Question: I am a new Android developer. I'm working with a Latin font in my app but I can't get it to work and keep getting a '?' for the character. My code is below, using an sqlite database.I have to fetch text from an Sqlite database and every special Latin character (i.e. a, o, u, e...) was displayed with black squares with a "?" inside.
How can i display this correctly?
'''
private void displayTestQuestion() {
resetEverything();
stats.setText(Integer.toString(totalRightQuestions)+"/"+Integer.toString(totalNumberOfQuestions));
String questionText = questionCursor.getString(0);
question.setText(Html.fromHtml(questionText));
adjectiveNumber = questionCursor.getString(1);
adjectiveCase = questionCursor.getString(3);
adjectiveGender = questionCursor.getString(2);
}
'''
My emulator screen:

I've also tried this code:
'''
private void displayTestQuestion() {
resetEverything();
stats.setText(Integer.toString(totalRightQuestions)+"/"+Integer.toString(totalNumberOfQuestions));
String questionText = questionCursor.getString(0);
Typeface font = Typeface.createFromAsset(questionCursor.getString(0), "fonts/LATINWD.TTF");
//question.setText(Html.fromHtml(questionText));
question.setText((CharSequence) font);
adjectiveNumber = questionCursor.getString(1);
adjectiveCase = questionCursor.getString(3);
adjectiveGender = questionCursor.getString(2);
}
'''
But this is giving me the following error:
> The method createFromAsset(AssetManager, String) in the type Typeface is not applicable for the arguments (String, String).
And i used Sqlitehelper class my code is below:
'''
public class VocabTesterDatabaseHelper extends SQLiteOpenHelper {
private static String DB_PATH = "data/data/com.VoacabTester/databases/";
private static String DB_NAME = "vocabdb.db";
private SQLiteDatabase vocabDatabase;
private final Context vocabContext;
public VocabTesterDatabaseHelper(Context context) {
super(context, DB_NAME, null, 3);
this.vocabContext = context;
}
public void createDataBase() throws IOException {
boolean dbExist = checkDataBase();
if (dbExist) {
} else {
this.getReadableDatabase();
copyDataBase();
}
}
private boolean checkDataBase() {
File dbFile = new File(DB_PATH + DB_NAME);
return dbFile.exists();
}
private void copyDataBase() throws IOException {
try {
InputStream myInput = vocabContext.getAssets().open(DB_NAME);
String outFileName = DB_PATH + DB_NAME;
// Open the empty db as the output stream
OutputStream myOutput = new FileOutputStream(outFileName);
byte[] buffer = new byte[1024];
int length;
while ((length = myInput.read(buffer)) > 0) {
myOutput.write(buffer, 0, length);
}
myOutput.flush();
myOutput.close();
myInput.close();
} catch (IOException e) {
Log.v("data", e.toString().concat("sql"));
}
}
public void openDataBase() throws SQLException {
// Open the database
String myPath = DB_PATH + DB_NAME;
vocabDatabase = SQLiteDatabase.openDatabase(myPath, null,
SQLiteDatabase.OPEN_READONLY);
}
public Cursor getFoundationTierQuestions() {
Cursor cur;
cur = vocabDatabase
.rawQuery(
"SELECT * FROM FoundationTierVocabularyQuestions ORDER BY Random()",
null);
cur.moveToFirst();
vocabDatabase.close();
return cur;
};
public Cursor getHigherTierQuestions() {
Cursor cur;
cur = vocabDatabase.rawQuery(
"SELECT * FROM HigherTierQuestions ORDER BY Random()", null);
cur.moveToFirst();
vocabDatabase.close();
return cur;
}
public Cursor getEasyFirstConjugationVerbs() {
Cursor cur;
cur = vocabDatabase.rawQuery(
"SELECT * FROM VerbQuestions1stConjugation ORDER BY Random()",
null);
cur.moveToFirst();
vocabDatabase.close();
return cur;
}
public Cursor getEasySecondConjugationVerbs() {
Cursor cur;
cur = vocabDatabase.rawQuery(
"SELECT * FROM VerbQuestions2ndConjugation ORDER BY Random()",
null);
cur.moveToFirst();
vocabDatabase.close();
return cur;
}
public Cursor getEasyThirdConjugationVerbs() {
Cursor cur;
cur = vocabDatabase.rawQuery(
"SELECT * FROM VerbQuestions3rdConjugation ORDER BY Random()",
null);
cur.moveToFirst();
vocabDatabase.close();
return cur;
}
public Cursor getEasyFourthConjugationVerbs() {
Cursor cur;
cur = vocabDatabase.rawQuery(
"SELECT * FROM VerbQuestions4thConjugation ORDER BY Random()",
null);
cur.moveToFirst();
vocabDatabase.close();
return cur;
}
public Cursor getEasyMixConjugationVerbs() {
Cursor cur;
cur = vocabDatabase.rawQuery(
"SELECT * FROM VerbQuestionsallConjugation ORDER BY Random()",
null);
cur.moveToFirst();
vocabDatabase.close();
return cur;
}
public Cursor getEasyIrregularConjugationVerbs() {
Cursor cur;
cur = vocabDatabase
.rawQuery(
"SELECT * FROM IrregularVerbsQuestions ORDER BY Random()",
null);
cur.moveToFirst();
vocabDatabase.close();
return cur;
}
public Cursor getFirstDeclensionNounsQuestions() {
Cursor cur;
cur = vocabDatabase
.rawQuery(
"SELECT * FROM FirstDeclensionNounsQuestions ORDER BY Random()",
null);
cur.moveToFirst();
vocabDatabase.close();
return cur;
}
public Cursor getSecondDeclensionNounsQuestions() {
Cursor cur;
cur = vocabDatabase
.rawQuery(
"SELECT * FROM SecondDeclensionNounsQuestions ORDER BY Random()",
null);
cur.moveToFirst();
vocabDatabase.close();
return cur;
}
public Cursor getThirdDeclensionNounsQuestions() {
Cursor cur;
cur = vocabDatabase
.rawQuery(
"SELECT * FROM ThirdDeclensionNounsQuestions ORDER BY Random()",
null);
cur.moveToFirst();
vocabDatabase.close();
return cur;
}
public Cursor getFourthDeclensionNounsQuestions() {
Cursor cur;
cur = vocabDatabase
.rawQuery(
"SELECT * FROM FourthDeclensionNounsQuestions ORDER BY Random()",
null);
cur.moveToFirst();
vocabDatabase.close();
return cur;
}
public Cursor getFifthDeclensionNounsQuestions() {
Cursor cur;
cur = vocabDatabase
.rawQuery(
"SELECT * FROM FifthDeclensionNounsQuestions ORDER BY Random()",
null);
cur.moveToFirst();
vocabDatabase.close();
return cur;
}
public Cursor getNounsAllDeclensionNounsQuestions() {
Cursor cur;
cur = vocabDatabase
.rawQuery(
"SELECT * FROM NounsDeclensionNounsQuestions ORDER BY Random()",
null);
cur.moveToFirst();
vocabDatabase.close();
return cur;
}
public Cursor getis_ea_idQuestions() {
Cursor cur;
cur = vocabDatabase.rawQuery(
"SELECT * FROM IsEaIdQuestions ORDER BY Random()", null);
cur.moveToFirst();
vocabDatabase.close();
return cur;
}
public Cursor gethic_haec_hocQuestions() {
Cursor cur;
cur = vocabDatabase.rawQuery(
"SELECT * FROM HicHaecHocQuestions ORDER BY Random()", null);
cur.moveToFirst();
vocabDatabase.close();
return cur;
}
public Cursor getille_illa_illudQuestions() {
Cursor cur;
cur = vocabDatabase.rawQuery(
"SELECT * FROM IlleIllaIlludQuestions ORDER BY Random()", null);
cur.moveToFirst();
vocabDatabase.close();
return cur;
}
public Cursor getqui_quae_quodQuestions() {
Cursor cur;
cur = vocabDatabase.rawQuery(
"SELECT * FROM QuiQuaeQuodQuestions ORDER BY Random()", null);
cur.moveToFirst();
vocabDatabase.close();
return cur;
}
public Cursor getIdem_eadem_idemQuestions() {
Cursor cur;
cur = vocabDatabase.rawQuery(
"SELECT * FROM IdemEademIdemQuestions ORDER BY Random()", null);
cur.moveToFirst();
vocabDatabase.close();
return cur;
}
public Cursor getipse_ipsa_ipsumQuestions() {
Cursor cur;
cur = vocabDatabase.rawQuery(
"SELECT * FROM IpseIpsaIpsumQuestions ORDER BY Random()", null);
cur.moveToFirst();
vocabDatabase.close();
return cur;
}
public Cursor getalius_alia_aliudQuestions() {
Cursor cur;
cur = vocabDatabase
.rawQuery(
"SELECT * FROM AliusAliaAliudQuestions ORDER BY Random()",
null);
cur.moveToFirst();
vocabDatabase.close();
return cur;
}
public Cursor getAdjectiveQuestions() {
Cursor cur;
cur = vocabDatabase.rawQuery(
"SELECT * FROM AdjectivesQuestions ORDER BY Random()", null);
cur.moveToFirst();
vocabDatabase.close();
return cur;
}
public Cursor getAnswerFirstDeclensionNounsQuestion(String question) {
Cursor cur;
cur = vocabDatabase.rawQuery(
"SELECT * FROM FirstDeclensionNounsQuestions WHERE Question LIKE '"
+ question + "'", null);
cur.moveToFirst();
vocabDatabase.close();
return cur;
}
public Cursor getSAnswerecondDeclensionNounsQuestions(String question) {
Cursor cur;
cur = vocabDatabase.rawQuery(
"SELECT * FROM SecondDeclensionNounsQuestions WHERE Question LIKE '"
+ question + "'", null);
cur.moveToFirst();
vocabDatabase.close();
return cur;
}
public Cursor getAnswerThirdDeclensionNounsQuestions(String question) {
Cursor cur;
cur = vocabDatabase.rawQuery(
"SELECT * FROM ThirdDeclensionNounsQuestions WHERE Question LIKE '"
+ question + "'", null);
cur.moveToFirst();
vocabDatabase.close();
return cur;
}
public Cursor getAnswerFourthDeclensionNounsQuestions(String question) {
Cursor cur;
cur = vocabDatabase.rawQuery(
"SELECT * FROM FourthDeclensionNounsQuestions WHERE Question LIKE '"
+ question + "'", null);
cur.moveToFirst();
vocabDatabase.close();
return cur;
}
public Cursor getAnswerFifthDeclensionNounsQuestions(String question) {
Cursor cur;
cur = vocabDatabase.rawQuery(
"SELECT * FROM FifthDeclensionNounsQuestions WHERE Question LIKE '"
+ question + "'", null);
cur.moveToFirst();
vocabDatabase.close();
return cur;
}
public Cursor getAnswerNounsAllDeclensionNounsQuestions(String question) {
Cursor cur;
cur = vocabDatabase.rawQuery(
"SELECT * FROM NounsDeclensionNounsQuestions WHERE Question LIKE '"
+ question + "'", null);
cur.moveToFirst();
vocabDatabase.close();
return cur;
}
public Cursor getAnsweris_ea_idQuestions(String question) {
Cursor cur;
cur = vocabDatabase.rawQuery(
"SELECT * FROM IsEaIdQuestions WHERE Question LIKE '"
+ question + "'", null);
cur.moveToFirst();
vocabDatabase.close();
return cur;
}
public Cursor getAnswerhic_haec_hocQuestions(String question) {
Cursor cur;
cur = vocabDatabase.rawQuery(
"SELECT * FROM HicHaecHocQuestions WHERE Question LIKE '"
+ question + "'", null);
cur.moveToFirst();
vocabDatabase.close();
return cur;
}
public Cursor getAnswerille_illa_illudQuestions(String question) {
Cursor cur;
cur = vocabDatabase.rawQuery(
"SELECT * FROM IlleIllaIlludQuestions WHERE Question LIKE '"
+ question + "'", null);
cur.moveToFirst();
vocabDatabase.close();
return cur;
}
public Cursor getAnswerqui_quae_quodQuestions(String question) {
Cursor cur;
cur = vocabDatabase.rawQuery(
"SELECT * FROM QuiQuaeQuodQuestions WHERE Question LIKE '"
+ question + "'", null);
cur.moveToFirst();
vocabDatabase.close();
return cur;
}
public Cursor getAnswerIdem_eadem_idemQuestions(String question) {
Cursor cur;
cur = vocabDatabase.rawQuery(
"SELECT * FROM IdemEademIdemQuestions WHERE Question LIKE '"
+ question + "'", null);
cur.moveToFirst();
vocabDatabase.close();
return cur;
}
public Cursor getAnsweripse_ipsa_ipsumQuestions(String question) {
Cursor cur;
cur = vocabDatabase.rawQuery(
"SELECT * FROM IpseIpsaIpsumQuestions WHERE Question LIKE '"
+ question + "'", null);
cur.moveToFirst();
vocabDatabase.close();
return cur;
}
public Cursor getAnsweralius_alia_aliudQuestions(String question) {
Cursor cur;
cur = vocabDatabase.rawQuery(
"SELECT * FROM AliusAliaAliudQuestions WHERE Question LIKE '"
+ question + "'", null);
cur.moveToFirst();
vocabDatabase.close();
return cur;
}
public Cursor getAnswerAdjectiveQuestions(String question) {
Cursor cur;
cur = vocabDatabase.rawQuery(
"SELECT * FROM AdjectivesQuestions WHERE Question LIKE '"
+ question + "'", null);
cur.moveToFirst();
vocabDatabase.close();
return cur;
}
@Override
public synchronized void close() {
if (vocabDatabase != null)
vocabDatabase.close();
super.close();
}
@Override
public void onCreate(SQLiteDatabase db) {
}
@Override
public void onUpgrade(SQLiteDatabase db, int oldVersion, int newVersion) {
}
}
'''
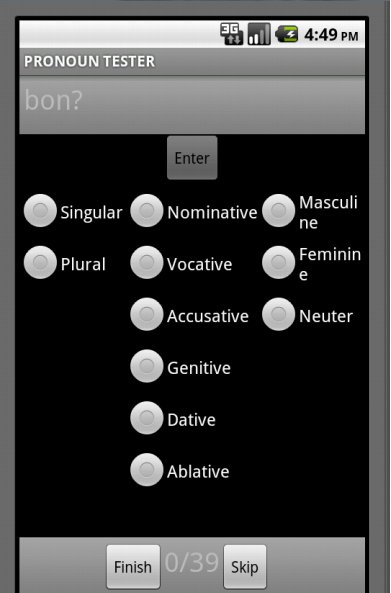
Answer: I don't know what you have done in code and why used HTML ? but I can assume you need this simple code. please see below modified method.
'''
private void displayTestQuestion() {
resetEverything();
stats.setText(Integer.toString(totalRightQuestions)+"/"+Integer.toString(totalNumberOfQuestions));
String questionText = questionCursor.getString(0);
Typeface font = Typeface.createFromAsset(getContext().getAssets(), "fonts/LATINWD.TTF");
question.setTypeface(font);
question.setText(questionText);
adjectiveNumber = questionCursor.getString(1);
adjectiveCase = questionCursor.getString(3);
adjectiveGender = questionCursor.getString(2);
}
'''